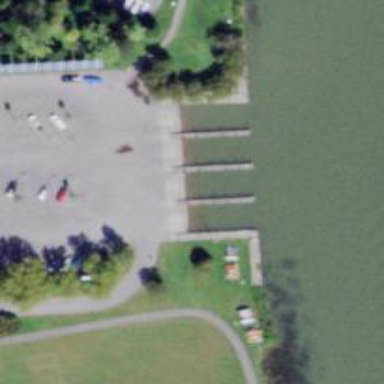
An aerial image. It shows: Slipway on leisure land.